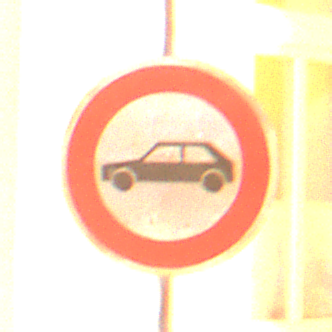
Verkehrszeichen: VerbotPersonenkraftwagen
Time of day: Night
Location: Outdoor (Urban)
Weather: Clear
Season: NotSpecified
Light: Artificial